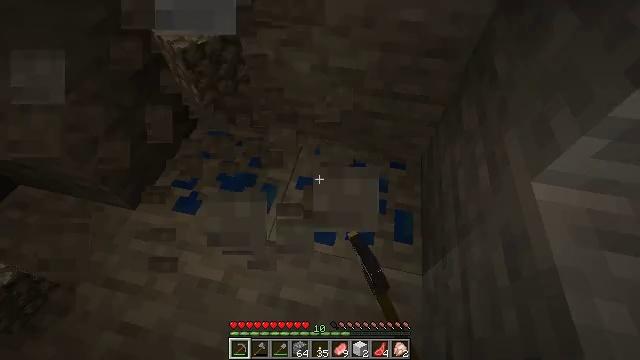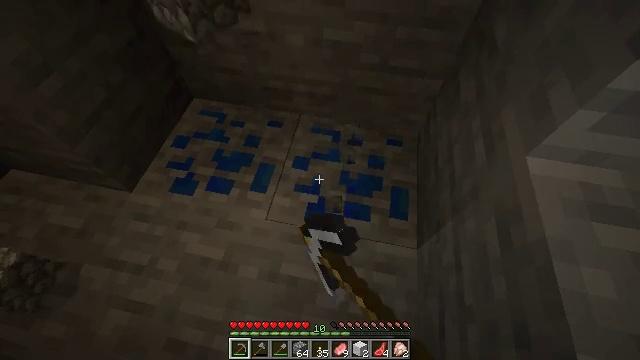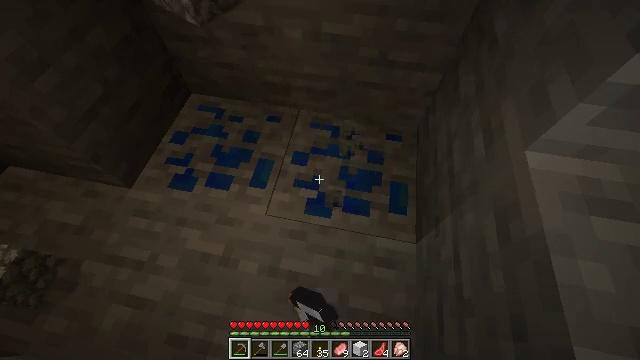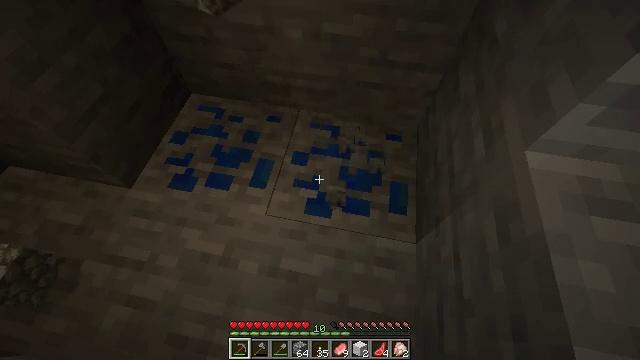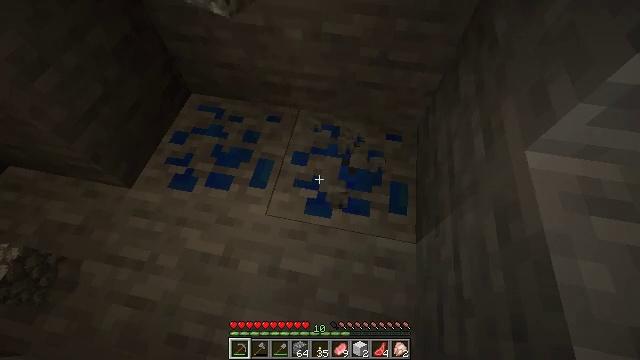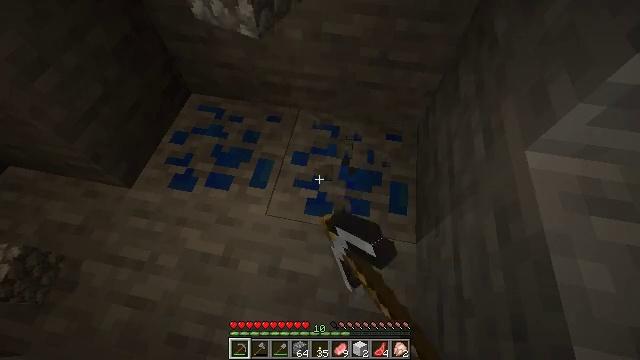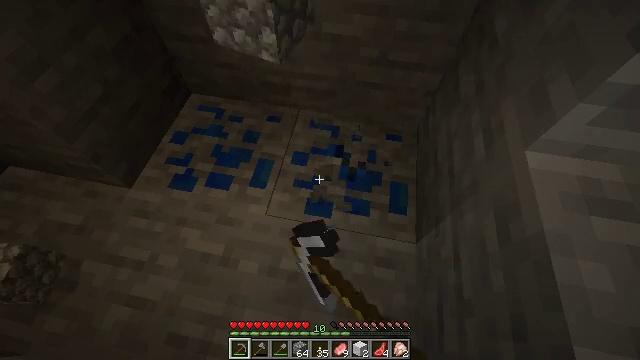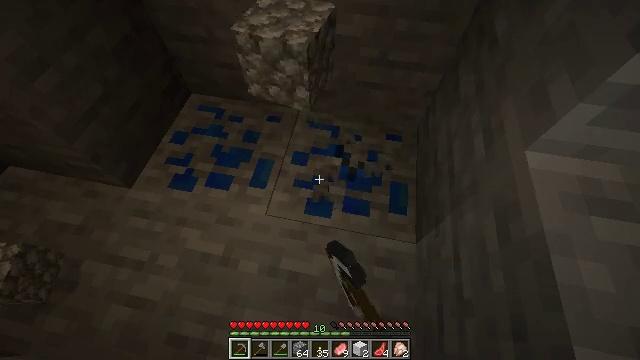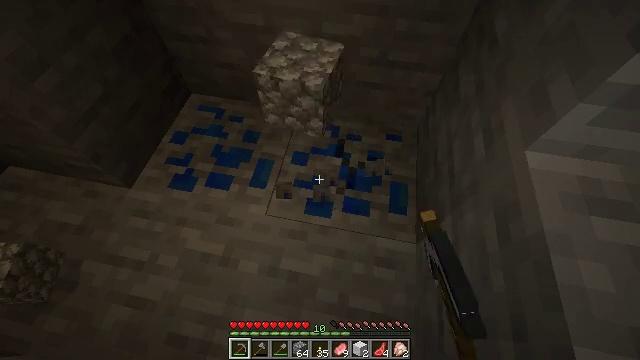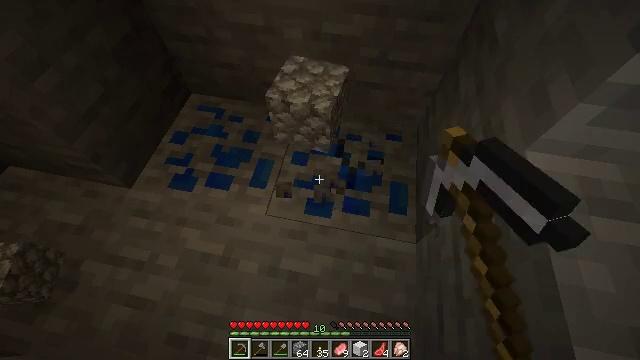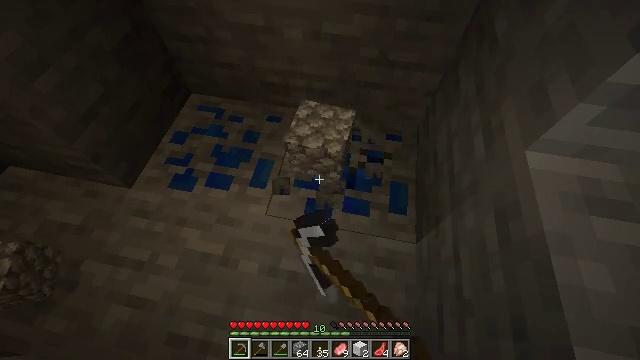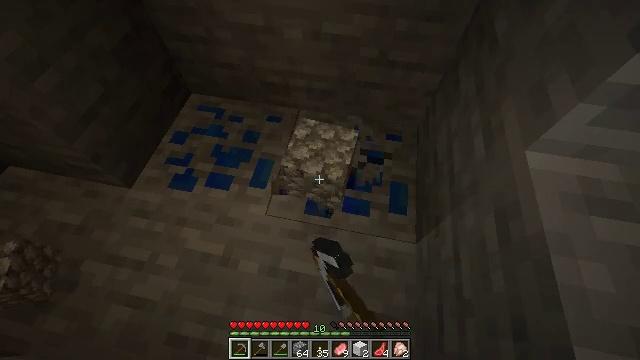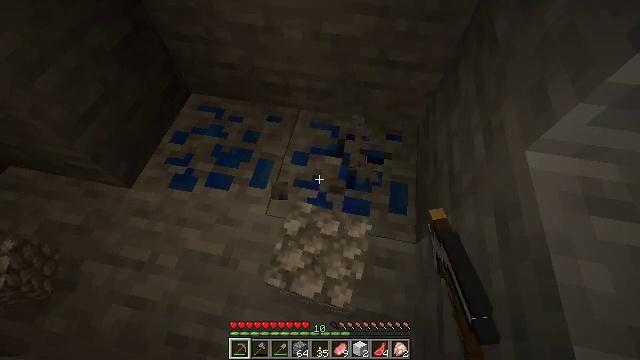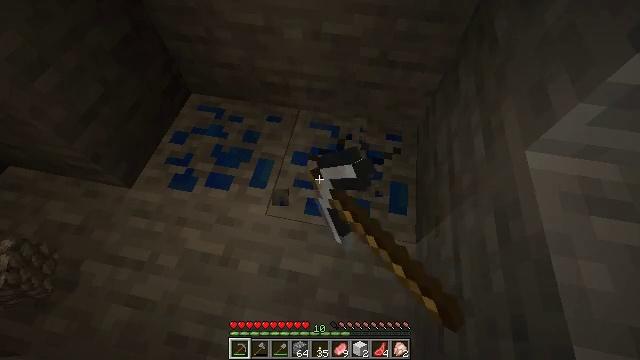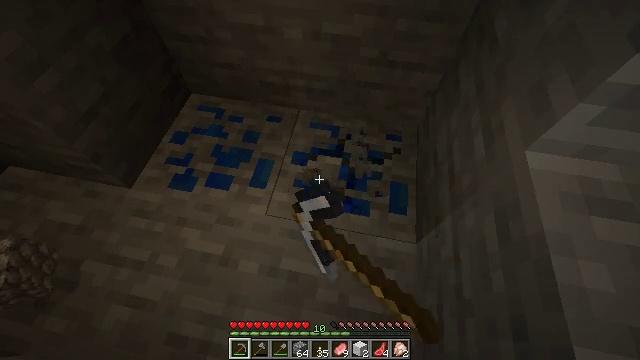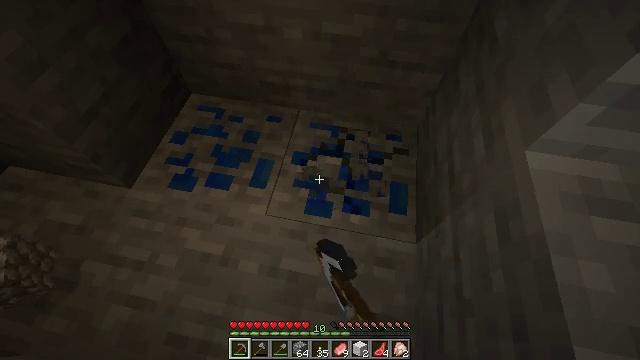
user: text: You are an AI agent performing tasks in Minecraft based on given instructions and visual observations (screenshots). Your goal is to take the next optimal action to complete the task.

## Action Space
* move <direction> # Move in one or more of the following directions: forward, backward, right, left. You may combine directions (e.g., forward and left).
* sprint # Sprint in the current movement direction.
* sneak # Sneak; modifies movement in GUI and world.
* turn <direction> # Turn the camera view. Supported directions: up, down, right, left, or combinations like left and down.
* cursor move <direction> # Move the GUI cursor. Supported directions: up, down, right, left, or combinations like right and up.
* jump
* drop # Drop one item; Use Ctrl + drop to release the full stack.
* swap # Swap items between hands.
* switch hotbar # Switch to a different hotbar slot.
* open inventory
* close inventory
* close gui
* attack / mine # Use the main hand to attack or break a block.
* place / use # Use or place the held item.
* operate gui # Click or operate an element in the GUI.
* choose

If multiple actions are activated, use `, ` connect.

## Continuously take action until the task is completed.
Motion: motion action
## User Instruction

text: Harvest lapis ore for blue dye.
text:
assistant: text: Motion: turn right and down, attack / mine
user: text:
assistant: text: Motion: turn down, attack / mine
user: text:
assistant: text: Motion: attack / mine
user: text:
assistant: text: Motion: attack / mine
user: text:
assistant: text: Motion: attack / mine
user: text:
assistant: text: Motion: attack / mine
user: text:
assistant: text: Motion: attack / mine
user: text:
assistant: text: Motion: attack / mine
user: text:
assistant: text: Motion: attack / mine
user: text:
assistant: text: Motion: attack / mine
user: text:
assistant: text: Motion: attack / mine
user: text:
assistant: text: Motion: attack / mine
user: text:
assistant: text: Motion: attack / mine
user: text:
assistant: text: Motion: attack / mine
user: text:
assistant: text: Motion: attack / mine
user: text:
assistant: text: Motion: attack / mine
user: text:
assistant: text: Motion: attack / mine
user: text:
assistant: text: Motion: attack / mine
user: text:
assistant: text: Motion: attack / mine
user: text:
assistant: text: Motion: attack / mine
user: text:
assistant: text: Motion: attack / mine
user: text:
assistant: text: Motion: attack / mine
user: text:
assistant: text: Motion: attack / mine
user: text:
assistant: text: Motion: attack / mine
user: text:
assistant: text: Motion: attack / mine
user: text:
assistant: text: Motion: attack / mine
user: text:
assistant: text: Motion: attack / mine
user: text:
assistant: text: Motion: turn left, attack / mine
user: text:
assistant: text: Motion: turn left, attack / mine
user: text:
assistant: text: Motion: turn left, attack / mine